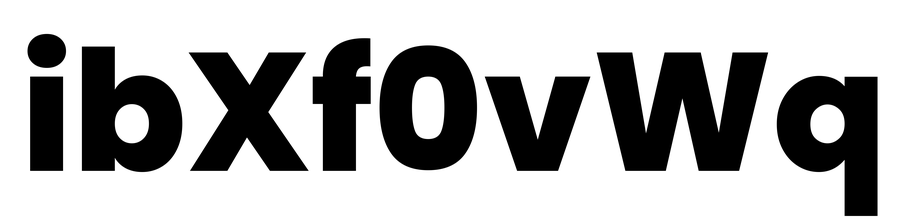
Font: Poppins-ExtraBold